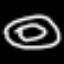
Label: donut